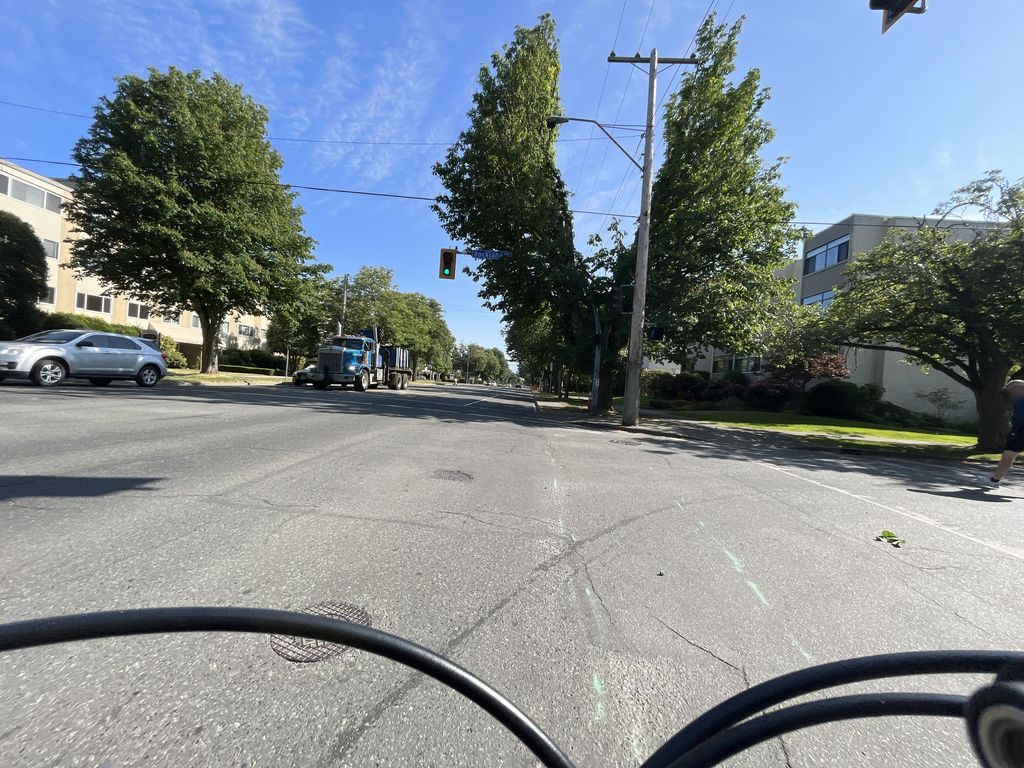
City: victoria